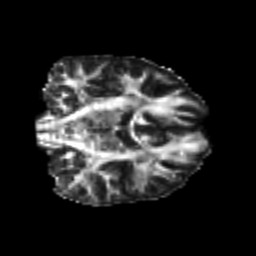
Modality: FA
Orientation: coronal
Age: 20
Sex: male
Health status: healthy
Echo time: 0.074 s